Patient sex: M
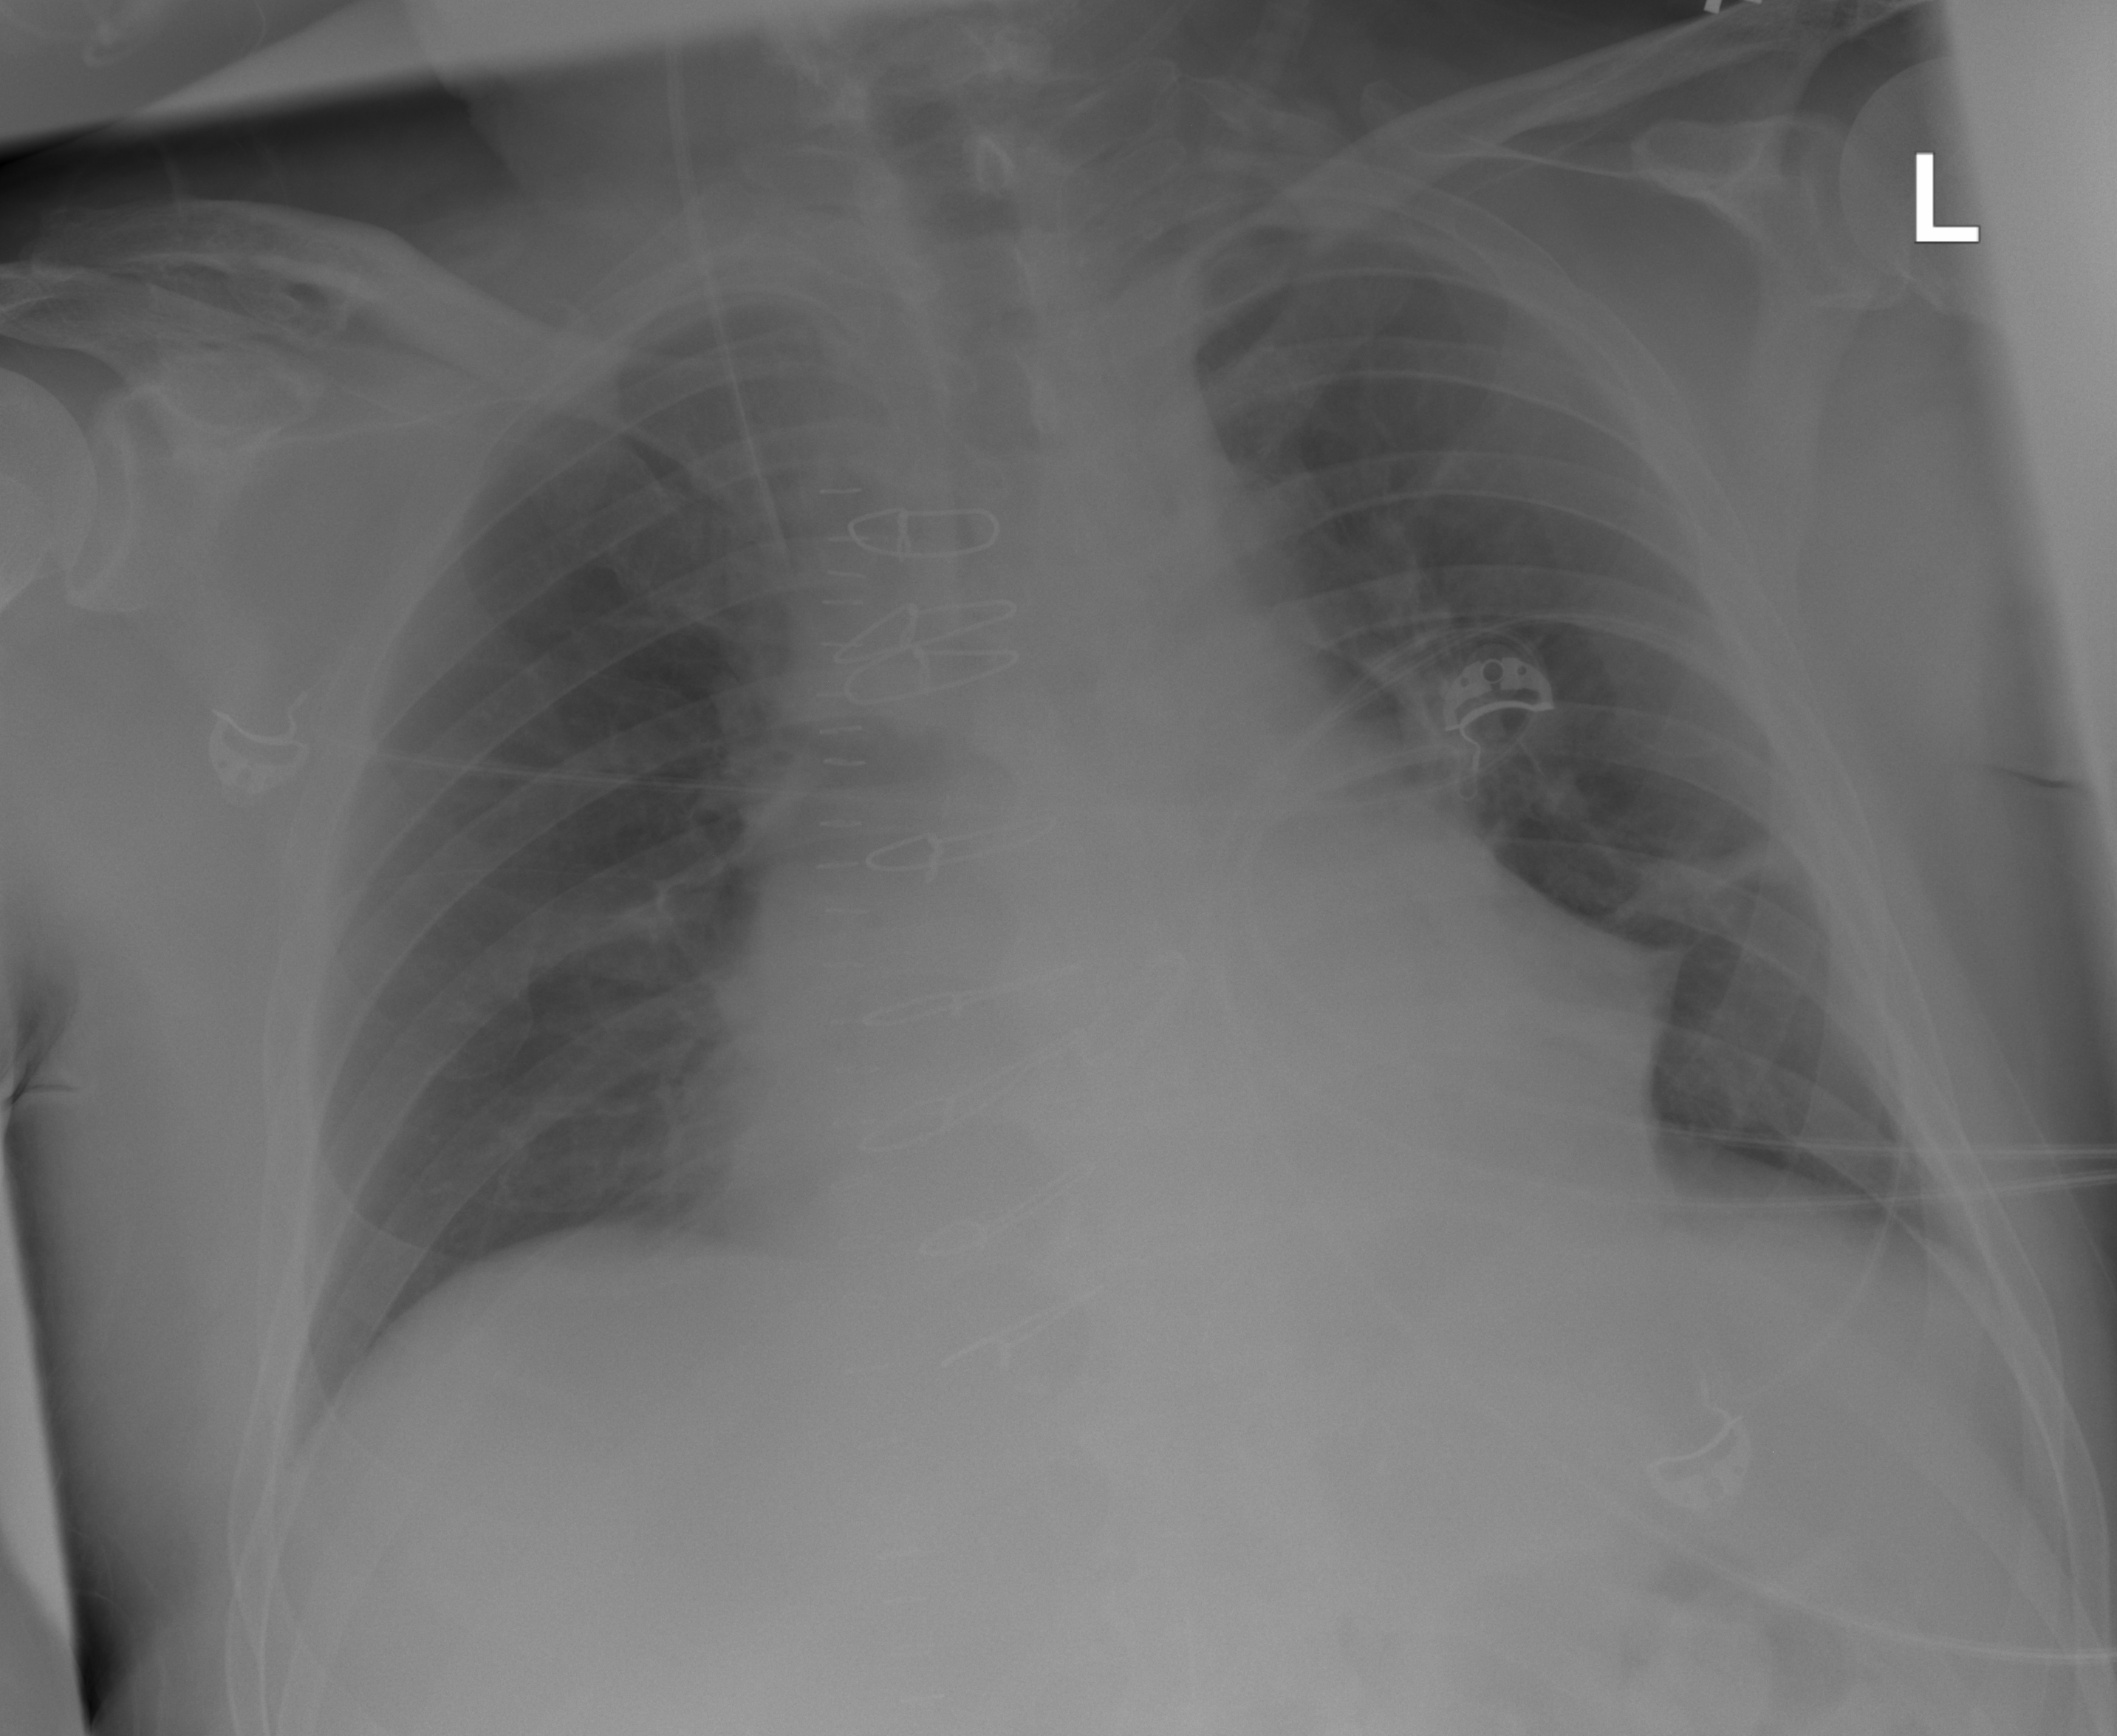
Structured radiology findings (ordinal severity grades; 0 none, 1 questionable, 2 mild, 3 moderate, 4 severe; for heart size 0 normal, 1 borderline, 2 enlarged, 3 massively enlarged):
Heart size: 2
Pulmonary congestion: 0
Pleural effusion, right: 0
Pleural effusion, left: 1
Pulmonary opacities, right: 0
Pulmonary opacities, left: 0
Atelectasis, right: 0
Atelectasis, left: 2